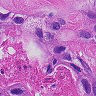
Metastatic tissue present: yes